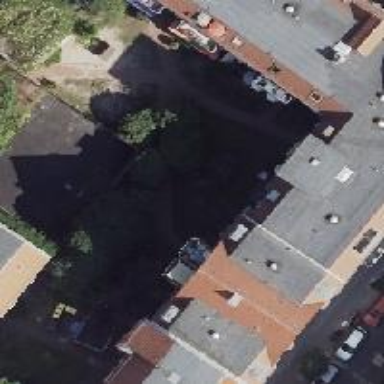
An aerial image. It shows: Apartment building with double saltbox roof shape.